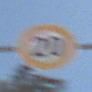
Verkehrszeichen: Geschwindigkeit20
Umgebung: Outdoor, Nature
Tageszeit: Midday
Wetter: PartlyCloudy
Licht: Natural
Jahreszeit: NotSpecified
Kontrast: HighContrast